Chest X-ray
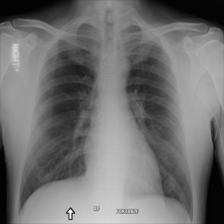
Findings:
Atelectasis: negative
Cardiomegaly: negative
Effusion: negative
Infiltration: negative
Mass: negative
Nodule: negative
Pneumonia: negative
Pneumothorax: negative
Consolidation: negative
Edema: negative
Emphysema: negative
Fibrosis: negative
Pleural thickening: negative
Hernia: negative